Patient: sex M, age 47
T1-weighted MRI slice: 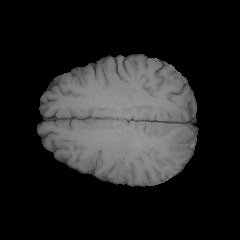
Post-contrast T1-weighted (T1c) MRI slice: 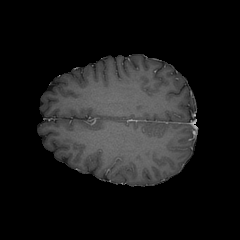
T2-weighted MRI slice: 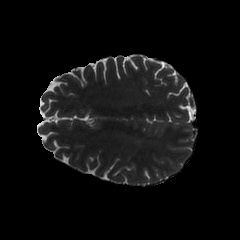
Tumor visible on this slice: yes
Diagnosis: Glioblastoma, IDH-wildtype
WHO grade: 4